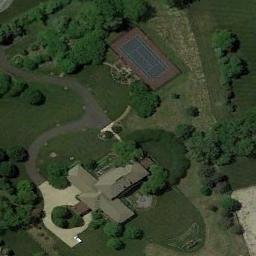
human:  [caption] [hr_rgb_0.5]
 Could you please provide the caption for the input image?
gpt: The tennis court is on the grass next to some trees .

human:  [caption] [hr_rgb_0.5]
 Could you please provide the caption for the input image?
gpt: There are three tennis courts and four swimming pools .

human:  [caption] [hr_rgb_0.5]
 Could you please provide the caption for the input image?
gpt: There is a building beside the tennis court .

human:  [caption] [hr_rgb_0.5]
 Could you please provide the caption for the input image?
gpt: Tennis court is built on the lawn with buildings next to it .

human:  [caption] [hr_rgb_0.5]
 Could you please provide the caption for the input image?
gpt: There are some green trees and a green meadow beside the tennis court .